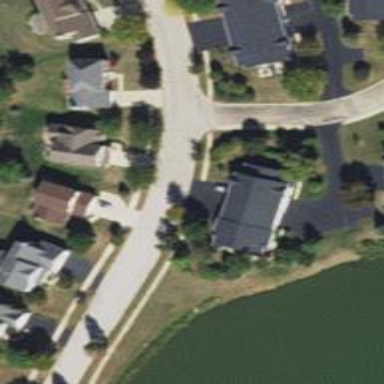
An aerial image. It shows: Residential road with asphalt surface and separate sidewalk.